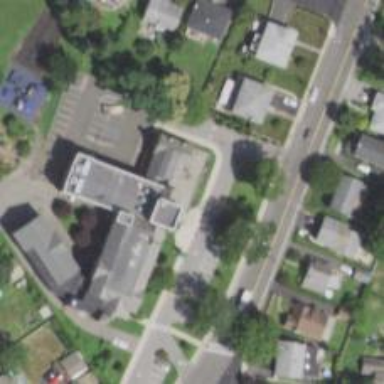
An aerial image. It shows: School.